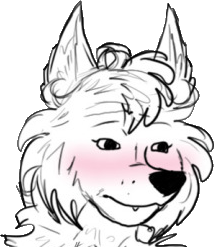
Label: 5_Animal